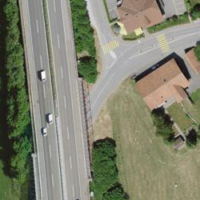
EUNIS habitat code: 57
Species observed at this site:
Milvus milvus
Milvus migrans